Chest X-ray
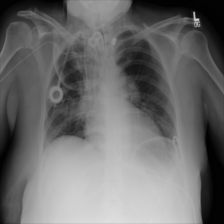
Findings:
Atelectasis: negative
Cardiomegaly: negative
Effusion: negative
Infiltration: negative
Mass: negative
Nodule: negative
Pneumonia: negative
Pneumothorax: negative
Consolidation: negative
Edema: negative
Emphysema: negative
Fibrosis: negative
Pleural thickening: negative
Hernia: negative